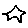
Label: star